Sex: F
Age: 85
Scanner: Avanto
Primary tumour origin: Non-Small Cell Lung Cancer
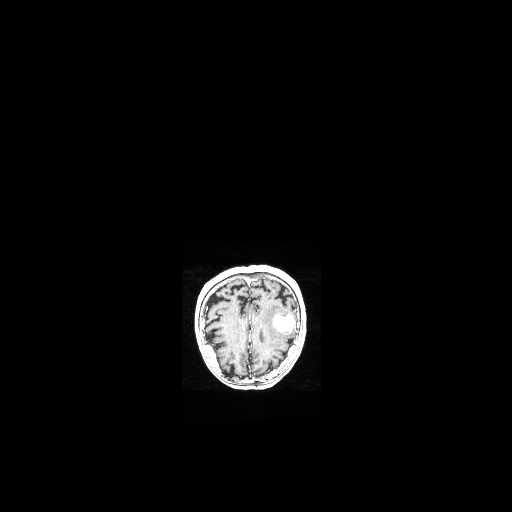
Segmented lesion volume (cc): 21.865
Number of lesion components: 3